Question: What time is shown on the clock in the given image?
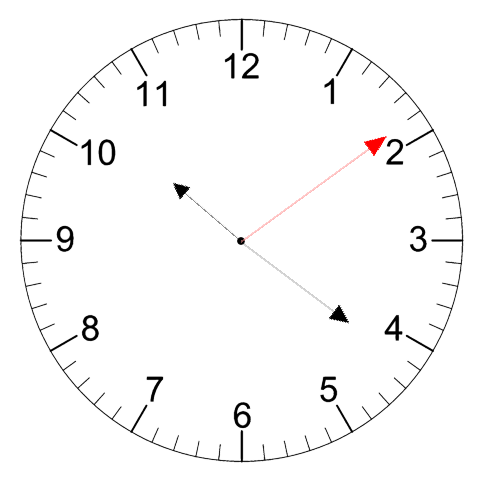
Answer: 10:21:09